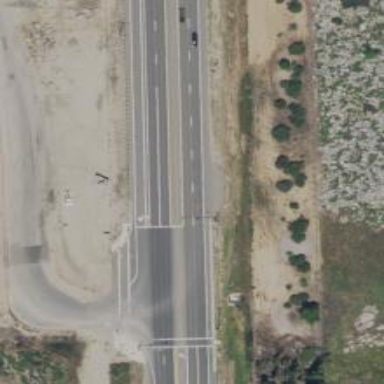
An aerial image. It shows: Primary highway.